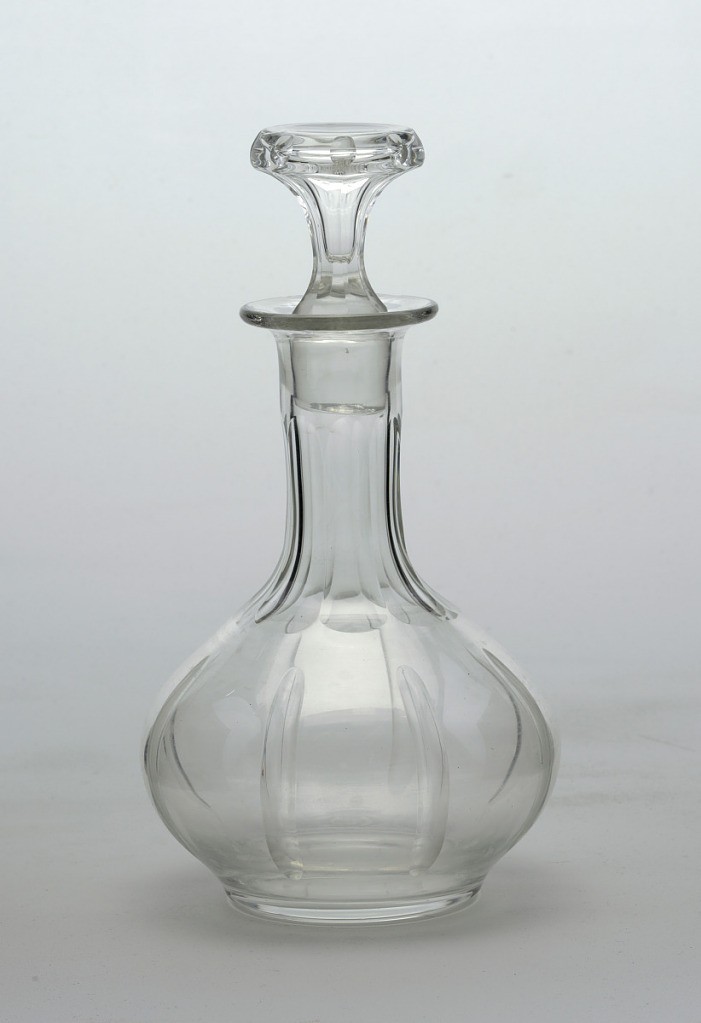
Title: No. 104
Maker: Ludwig Lobmeyr, Austrian, 1829 - 1917
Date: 1865
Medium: Mouth-blown crystal, cut and polished
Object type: Wine decanter with stopper
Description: Mouth-blown crystal, deeply-cut and polished